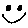
Label: smiley face